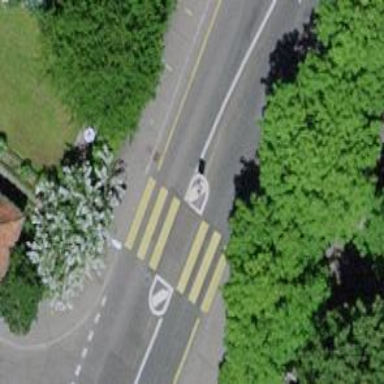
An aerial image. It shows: Kerb barrier.